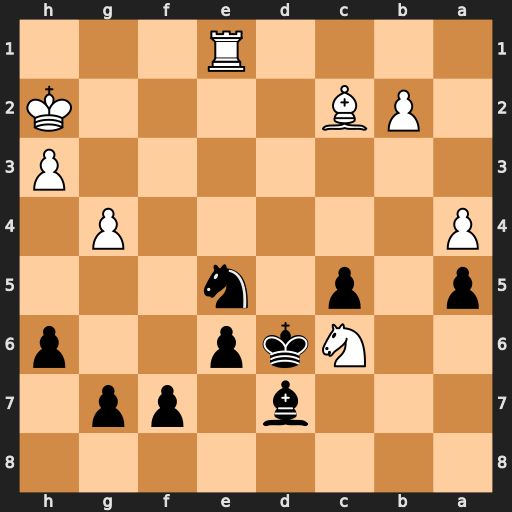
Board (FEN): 8/3b1pp1/2Nkp2p/p1p1n3/P5P1/7P/1PB4K/4R3
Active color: b
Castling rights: -
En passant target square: -
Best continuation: Nf3+ Kg3 Nxe1